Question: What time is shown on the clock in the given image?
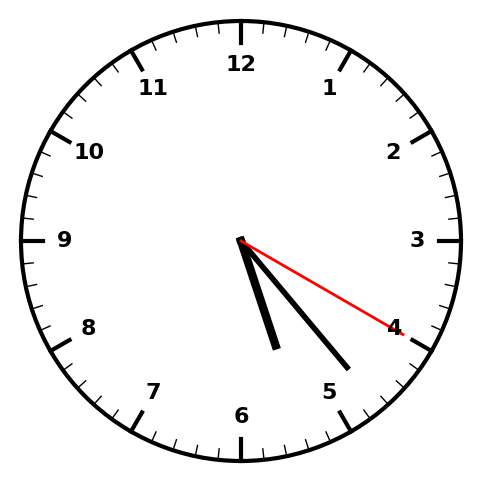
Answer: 05:23:20